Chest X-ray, PA view. Patient: 43 years old, sex F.
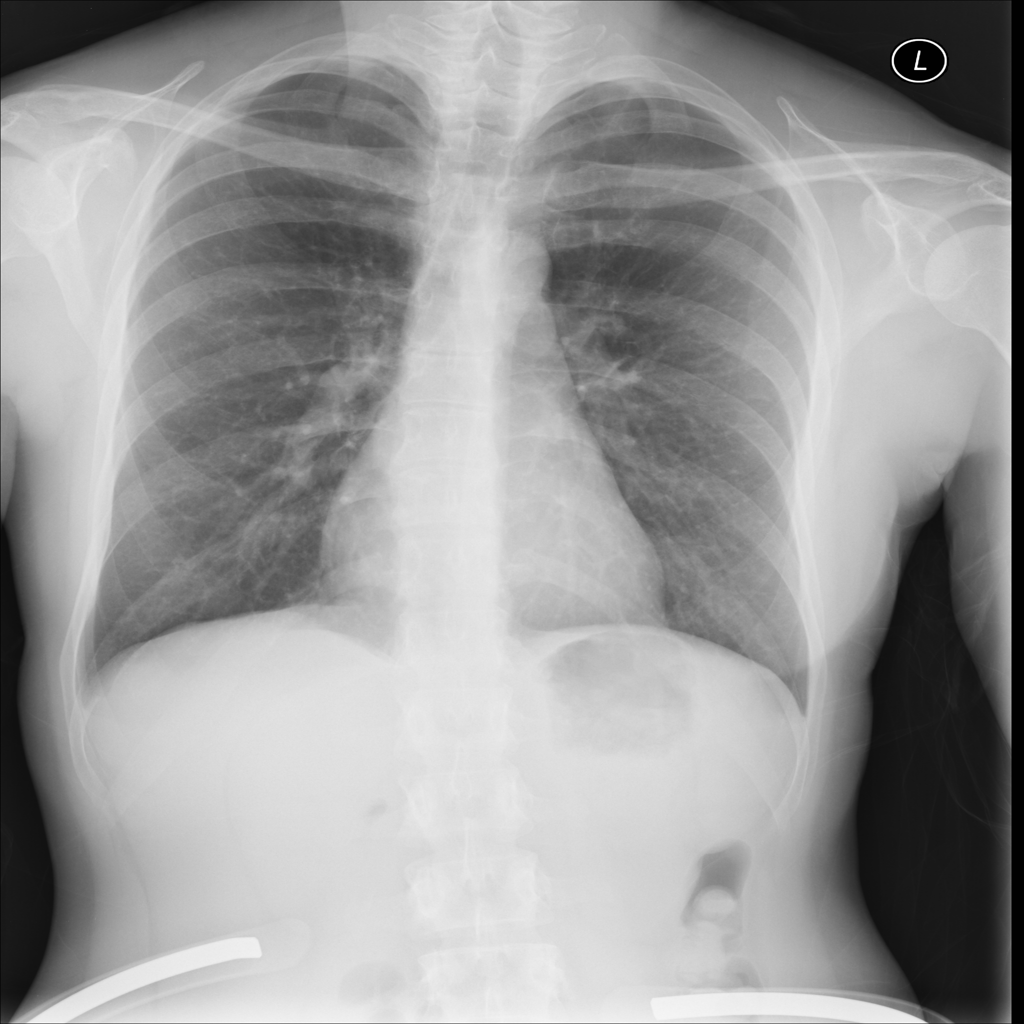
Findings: Infiltration